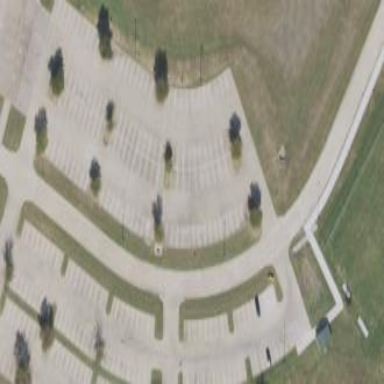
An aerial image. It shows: Concrete parking area.